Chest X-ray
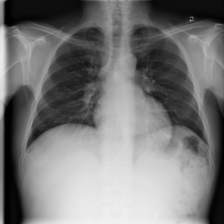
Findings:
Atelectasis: negative
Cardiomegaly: negative
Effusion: negative
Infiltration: negative
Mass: negative
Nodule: negative
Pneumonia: negative
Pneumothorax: negative
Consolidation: negative
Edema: negative
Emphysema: negative
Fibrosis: negative
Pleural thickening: negative
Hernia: negative